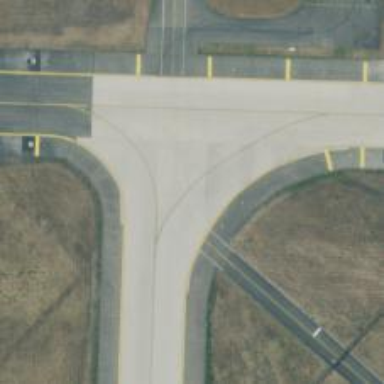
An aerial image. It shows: Image of taxiway at airport.